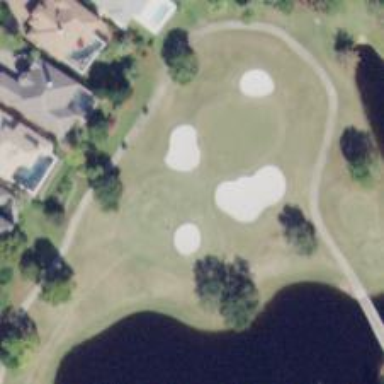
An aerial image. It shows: View of golf hole.